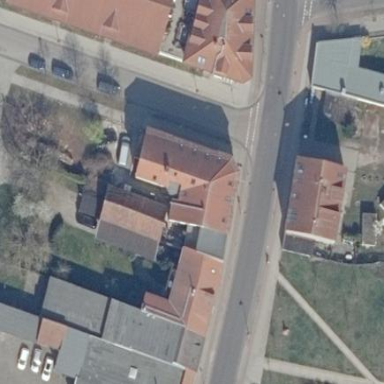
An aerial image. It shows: Image showing building with apartments.